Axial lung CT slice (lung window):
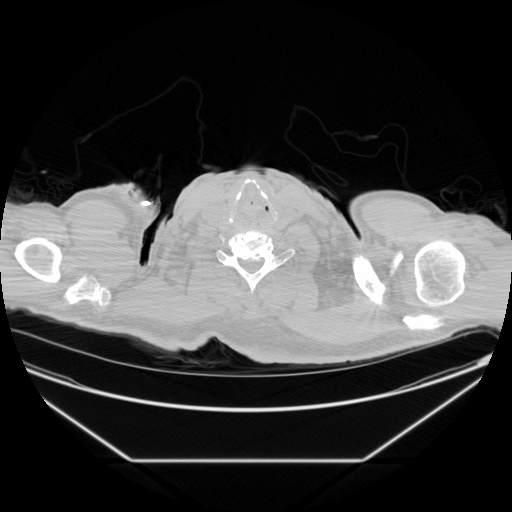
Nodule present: no